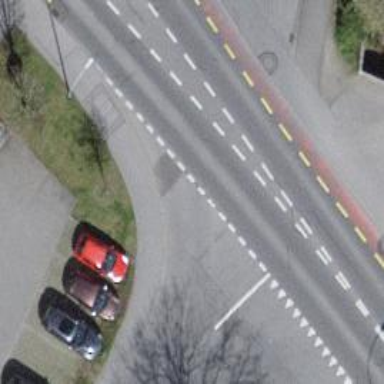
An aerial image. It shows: Kerb barrier.